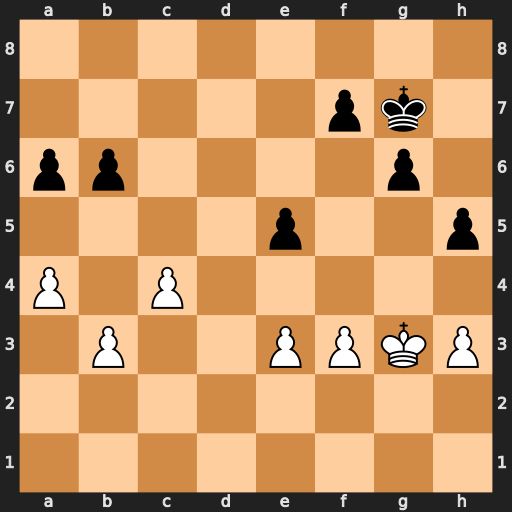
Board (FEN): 8/5pk1/pp4p1/4p2p/P1P5/1P2PPKP/8/8
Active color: w
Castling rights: -
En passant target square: -
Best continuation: b4 Kf6 Kh4